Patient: sex F, age 61
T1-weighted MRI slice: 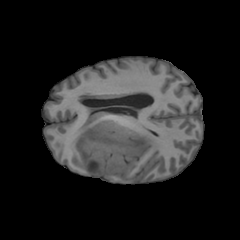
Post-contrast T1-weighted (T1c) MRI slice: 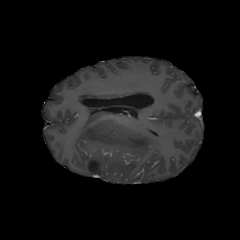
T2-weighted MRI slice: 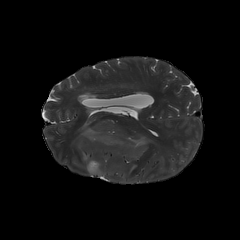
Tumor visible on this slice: yes
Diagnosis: Glioblastoma, IDH-wildtype
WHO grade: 4